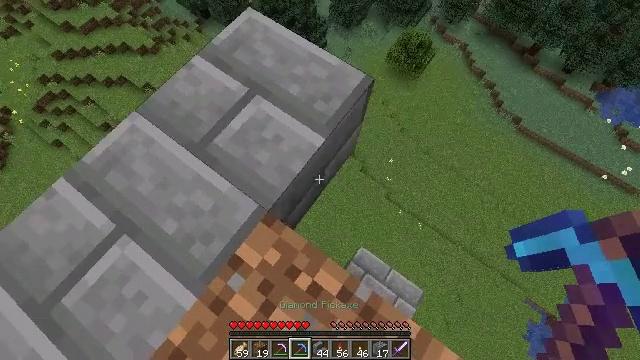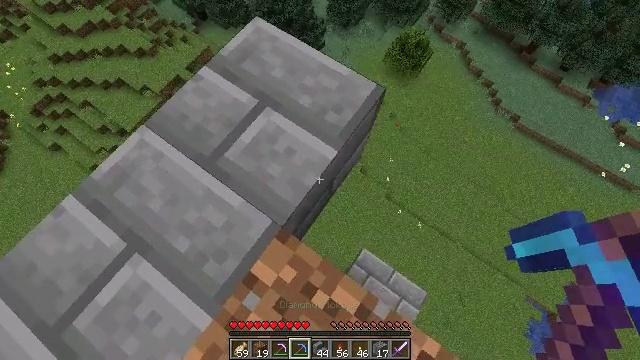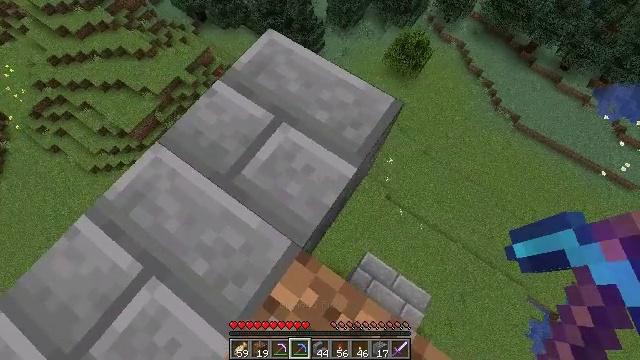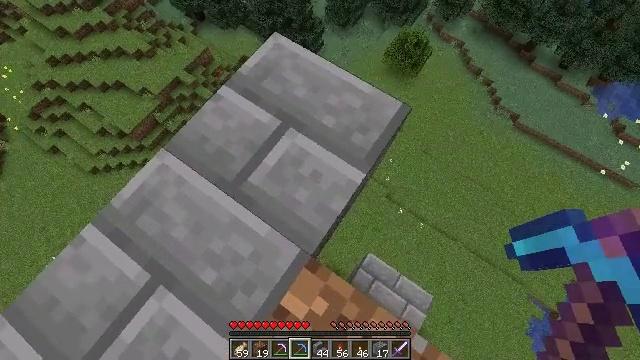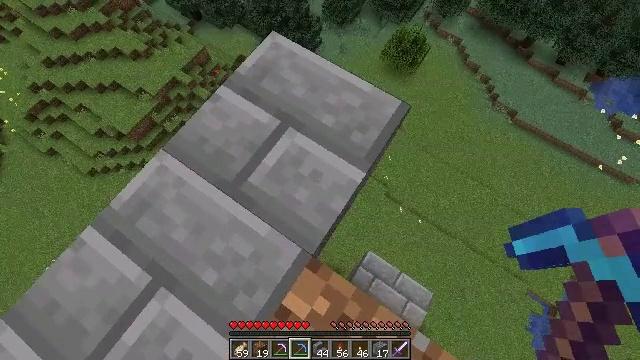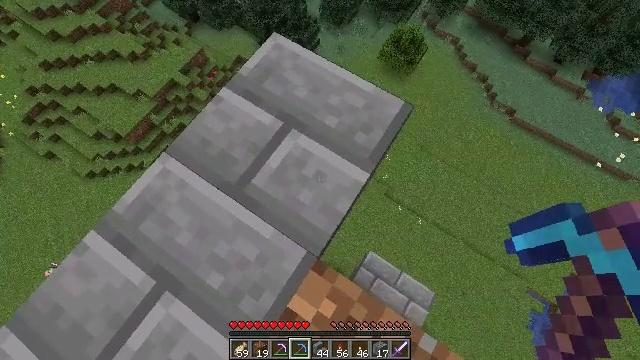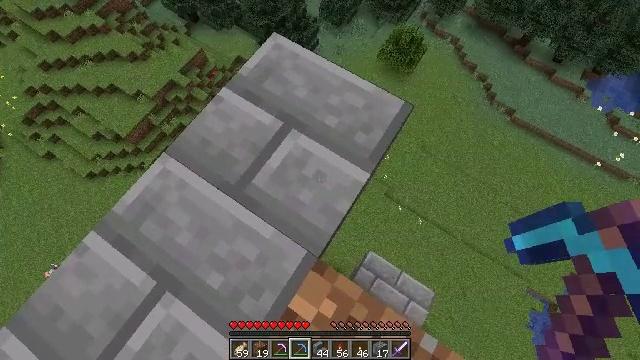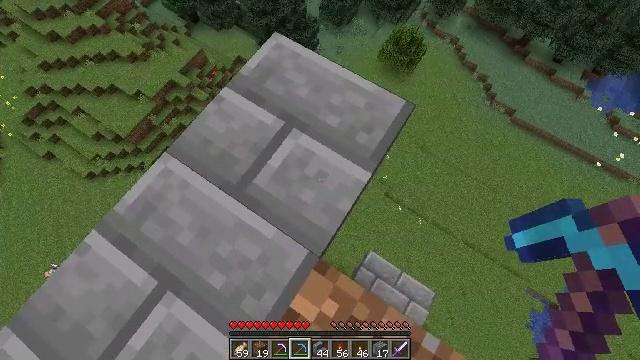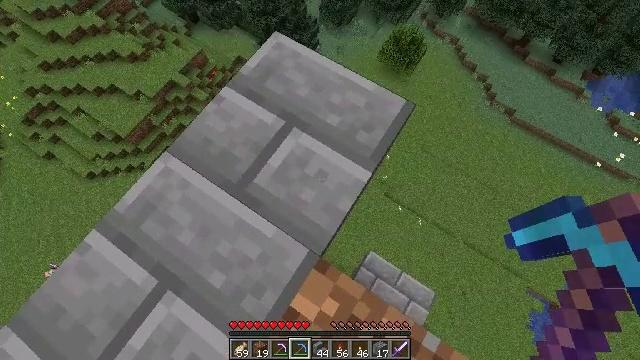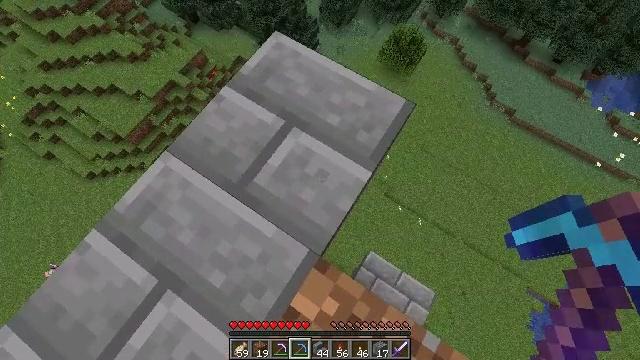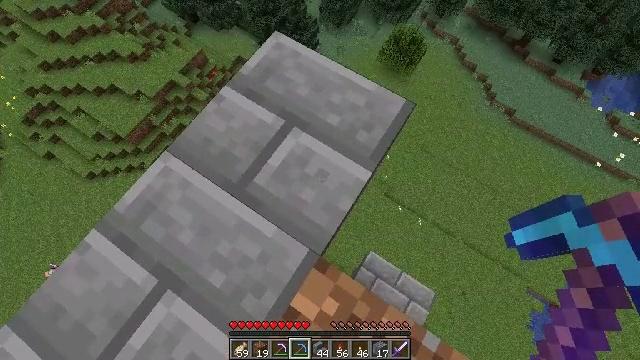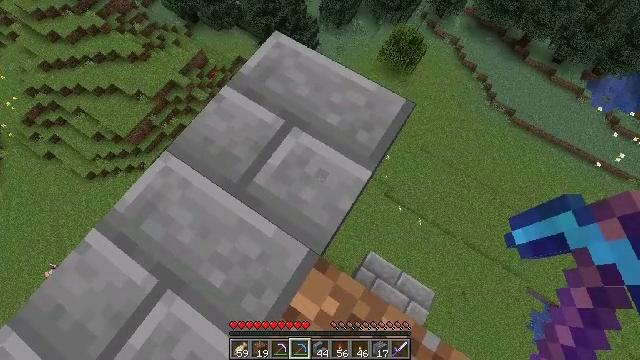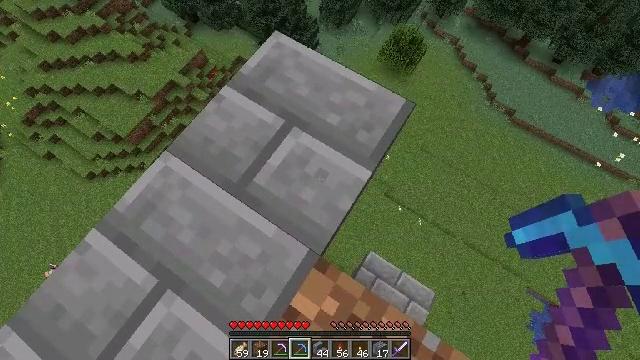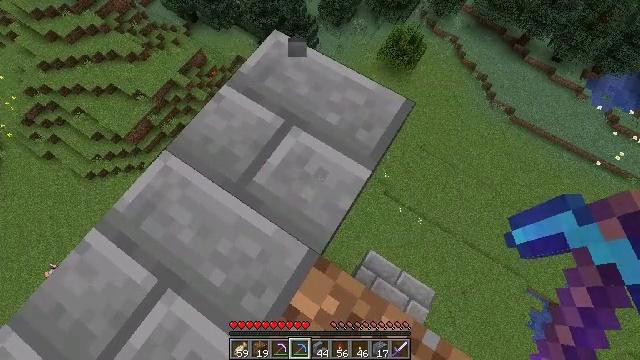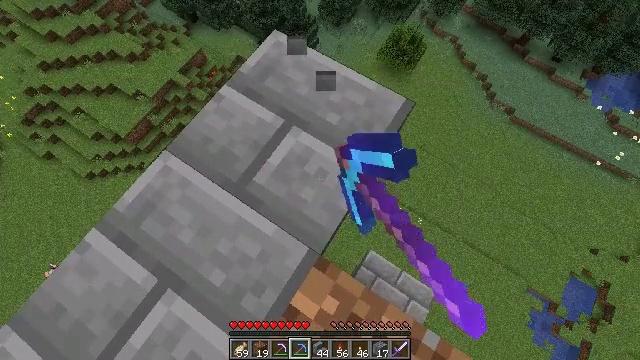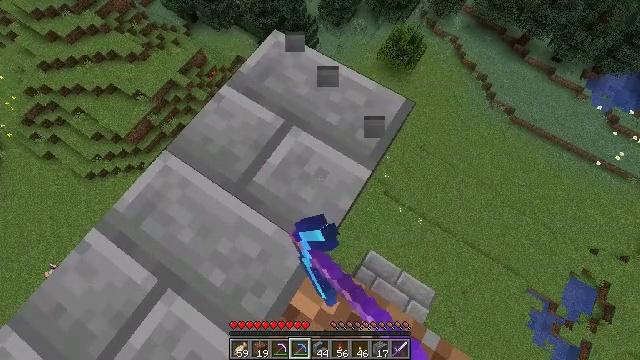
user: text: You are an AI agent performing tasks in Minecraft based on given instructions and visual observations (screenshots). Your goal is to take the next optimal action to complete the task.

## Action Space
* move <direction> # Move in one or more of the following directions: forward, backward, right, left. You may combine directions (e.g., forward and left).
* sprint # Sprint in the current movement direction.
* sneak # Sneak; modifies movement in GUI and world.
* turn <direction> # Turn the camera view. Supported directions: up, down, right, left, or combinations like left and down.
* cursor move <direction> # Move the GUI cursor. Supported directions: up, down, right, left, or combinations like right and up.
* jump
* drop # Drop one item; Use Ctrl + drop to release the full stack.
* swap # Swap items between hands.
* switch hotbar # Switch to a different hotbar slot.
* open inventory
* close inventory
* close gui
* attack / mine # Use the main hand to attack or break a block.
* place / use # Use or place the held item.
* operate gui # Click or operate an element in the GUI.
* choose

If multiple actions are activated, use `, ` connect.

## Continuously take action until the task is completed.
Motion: motion action
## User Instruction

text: Disassemble the stone brick stairs into inventory.
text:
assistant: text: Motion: move forward and move left, sneak
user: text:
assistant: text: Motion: move forward and move left, sneak
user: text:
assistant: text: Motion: sneak
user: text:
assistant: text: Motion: sneak
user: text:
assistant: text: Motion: sneak
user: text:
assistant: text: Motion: sneak
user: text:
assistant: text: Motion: sneak
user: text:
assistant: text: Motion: sneak
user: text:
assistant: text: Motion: sneak
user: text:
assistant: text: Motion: sneak
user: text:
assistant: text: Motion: sneak
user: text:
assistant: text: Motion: sneak
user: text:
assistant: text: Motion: sneak, attack / mine
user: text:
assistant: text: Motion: sneak, attack / mine
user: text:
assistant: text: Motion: sneak, attack / mine
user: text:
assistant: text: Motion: sneak, attack / mine
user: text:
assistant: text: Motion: sneak, attack / mine
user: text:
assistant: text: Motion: sneak, attack / mine
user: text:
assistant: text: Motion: sneak, attack / mine
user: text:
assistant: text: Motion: sneak, attack / mine
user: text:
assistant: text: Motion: sneak, attack / mine
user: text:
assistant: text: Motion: sneak
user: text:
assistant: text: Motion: sneak
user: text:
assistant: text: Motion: sneak